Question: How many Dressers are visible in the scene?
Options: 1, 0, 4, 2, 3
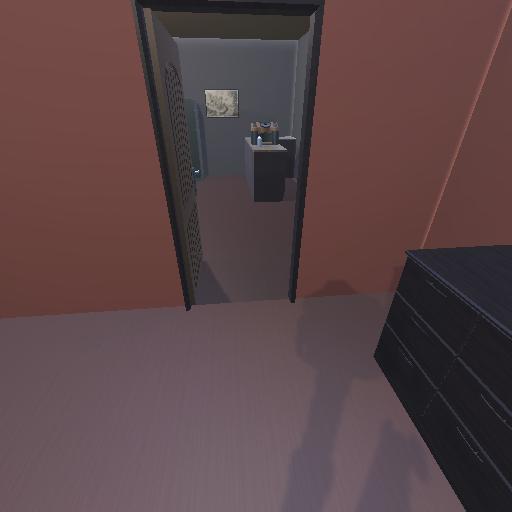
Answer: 1